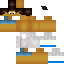
A male human skin with medium skin, wearing brown long hair dressed in a blue hoodie and brown pants, featuring a closed mouth.